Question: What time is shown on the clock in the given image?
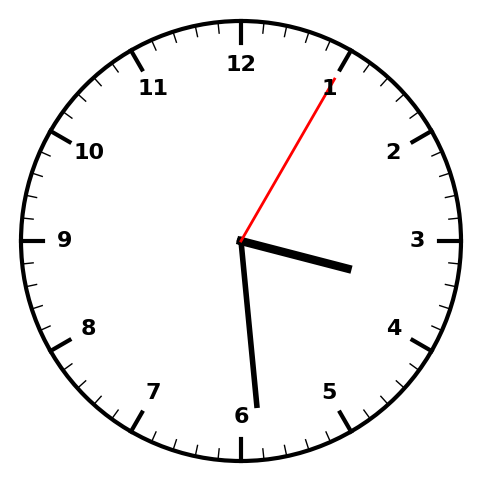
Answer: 03:29:05